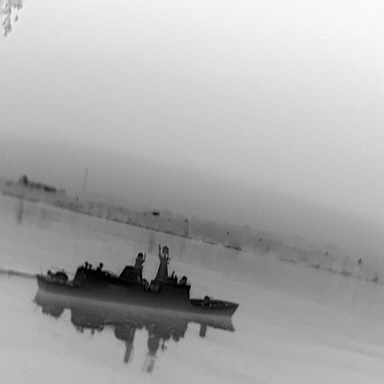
There is a warship in the infrared image.